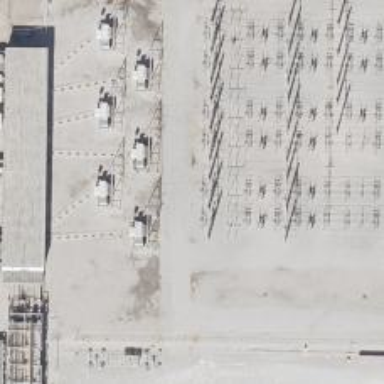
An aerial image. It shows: Switch for power supply.